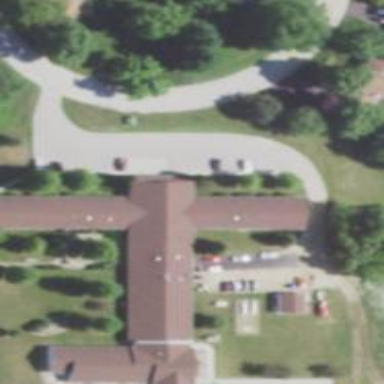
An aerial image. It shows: Nursing home.